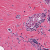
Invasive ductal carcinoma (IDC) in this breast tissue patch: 0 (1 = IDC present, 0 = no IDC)